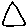
Label: triangle